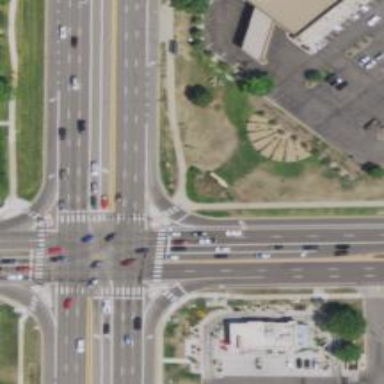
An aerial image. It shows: Uncontrolled zebra crossing.